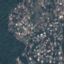
Label: Residential